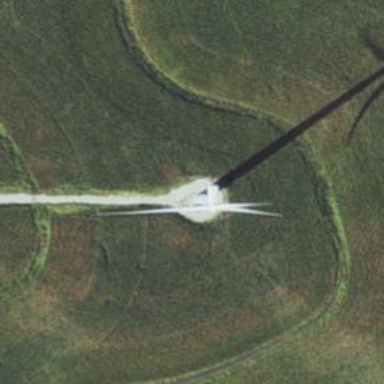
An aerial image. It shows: Wind generator using wind turbines of horizontal axis.